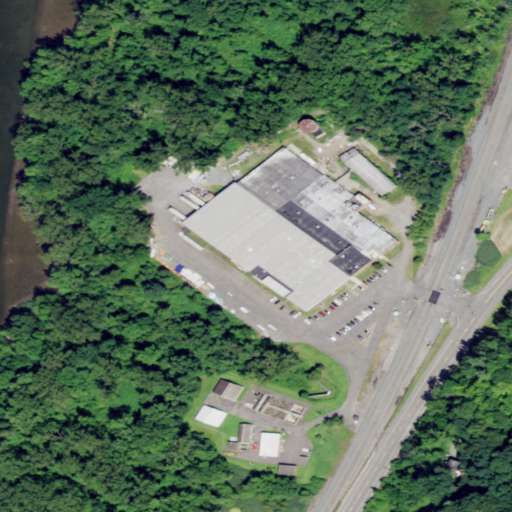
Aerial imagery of island in New York named Cow Island containing mixed forest, medium intensity development, high intensity development, herbaceous wetlands, evergreen forest, low intensity development, woody wetlands, open water, deciduous forest, and open development